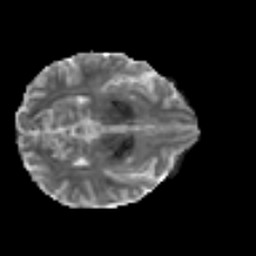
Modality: MD
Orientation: axial
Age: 19
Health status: ill
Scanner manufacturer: philips
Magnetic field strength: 3 T
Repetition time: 9 s
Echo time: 0.127 s